Question: Using C# .NET with COM interop in VS2012, I'm developing a common library for use in several other programs. To keep the integration simple, I would like to keep the entire library down to one DLL. One of the features of this library is localization. It has string tables with messages in multiple languages, each language having it's own ResX file.
Presently, a 'MyLibrary.resources.dll' is being created for each language and placed in its own subdirectory, like this:
'''
Release\MyLibrary.dll
Release\ja\MyLibrary.resources.dll
Release
r\MyLibrary.resources.dll
'''
What I want to see is just this:
'''
Release\MyLibrary.dll
'''
Here are my current ResX settings.

I have tried using 'ResXFileCodeGenerator' and 'GlobalResourceProxyGenerator' for the "Custom Tool" generators. I also tried a few options for "Build Action" including Compile, but so far only Embedded Resource works. Other than that I'm not sure what else to try or if I'm on the right track. There aren't really that many settings to work with.
I am aware that there are a <URL> that may work to do this after building the DLL, but I'm looking for a compile-time solution. Third party tools are challenging from a maintenance standpoint -- I will not be the only one updating this library.
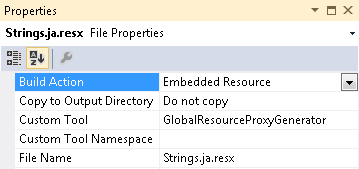
Answer: There are two main ways of embedding libraries into a single DLL or executable. The first uses ILMerge, combines all assemblies as if it was a single assembly; the second is dynamically loading dependencies from embedded resource(s) at runtime (offers a bit more flexibility, but has its own set of pros and cons). The sample project is intended to be portable (the only dependency is Powershell -- all required libraries are included in the project).
It's important to know the difference between the two techniques. I've written articles outlining both approaches with a sample project on github for both approaches.
<URL>
AND
<URL>
<URL>
If you have any questions regarding either approach, don't hesitate to get in touch. I'll gladly refine the posts based on your feedback.